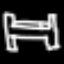
Label: bed